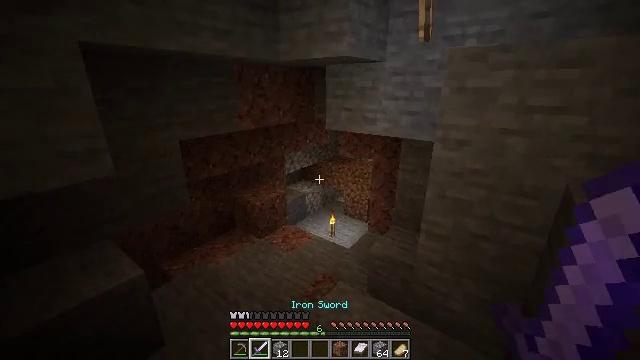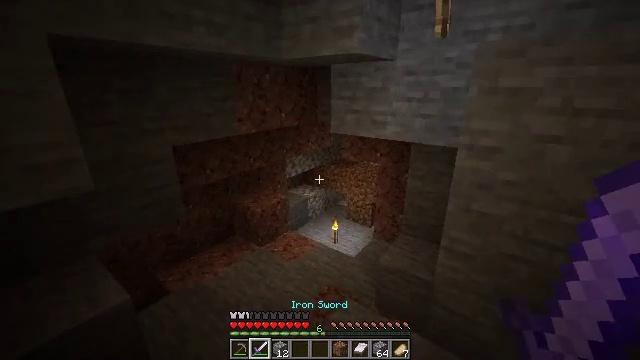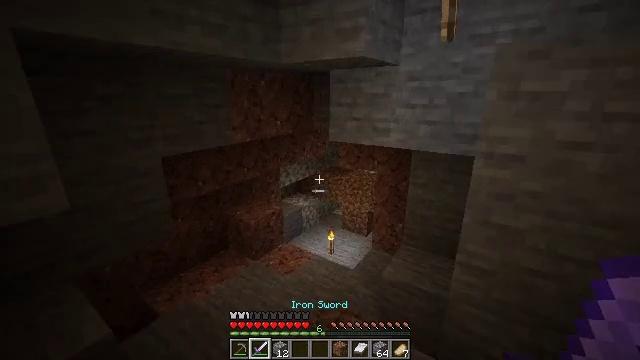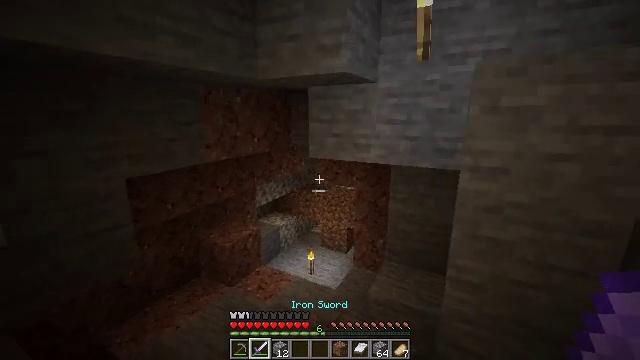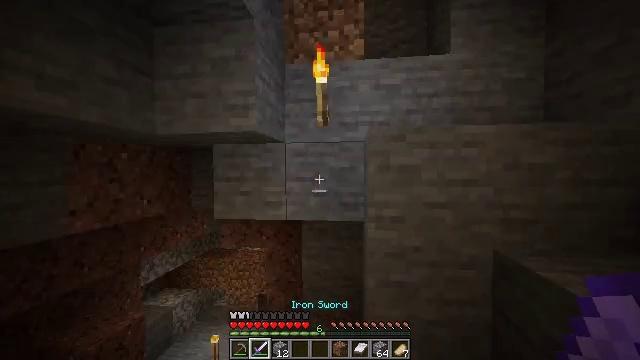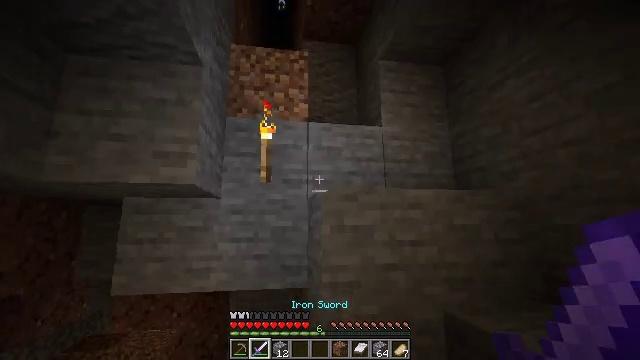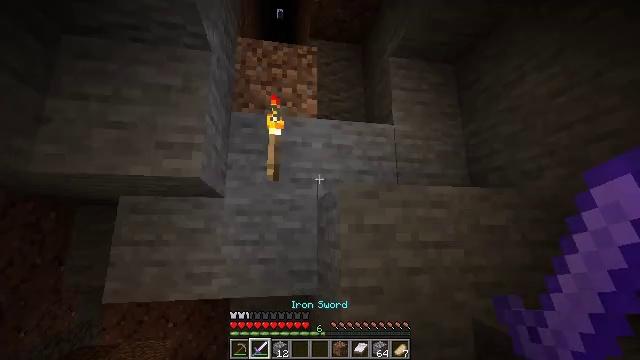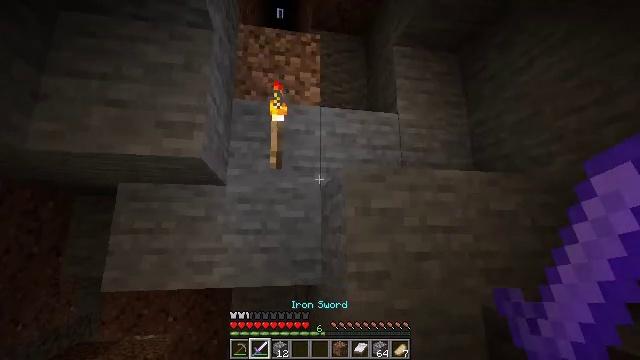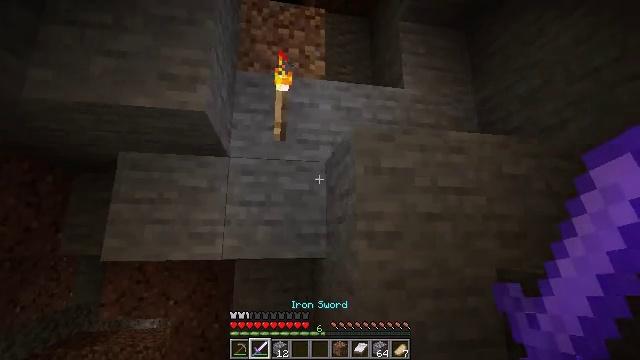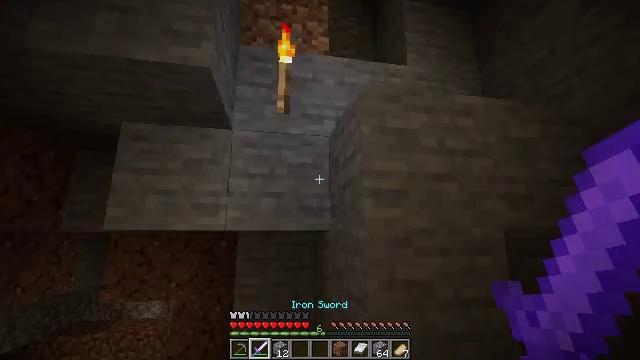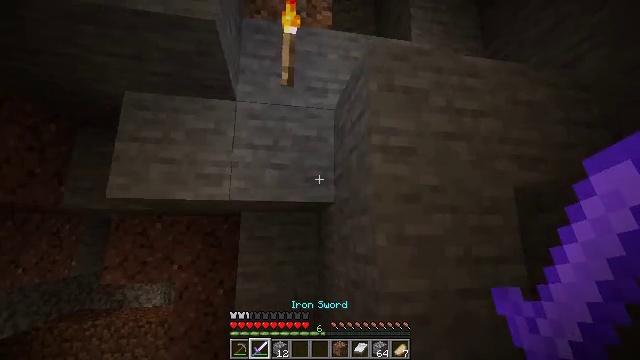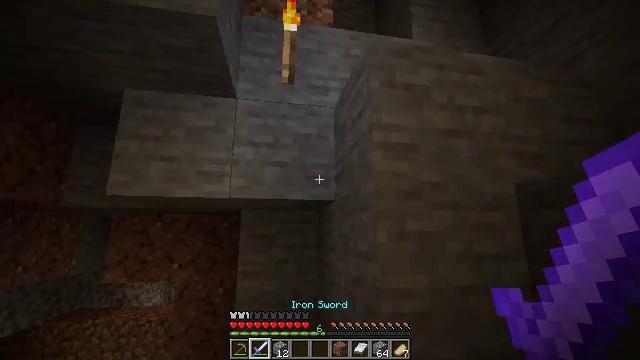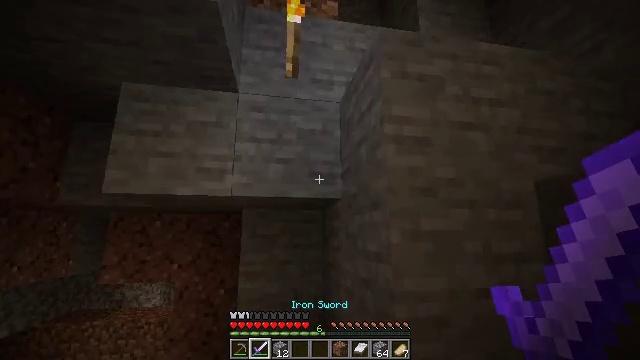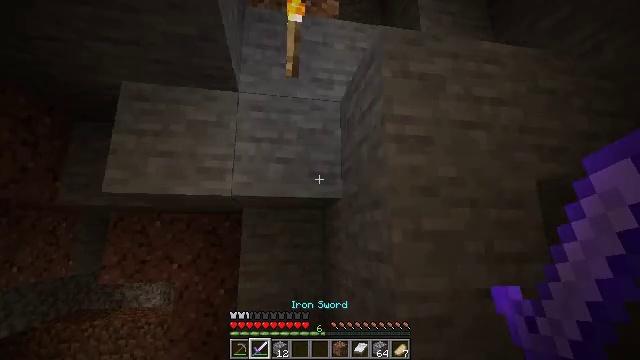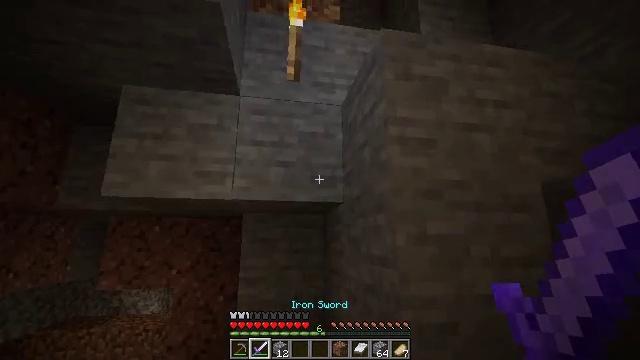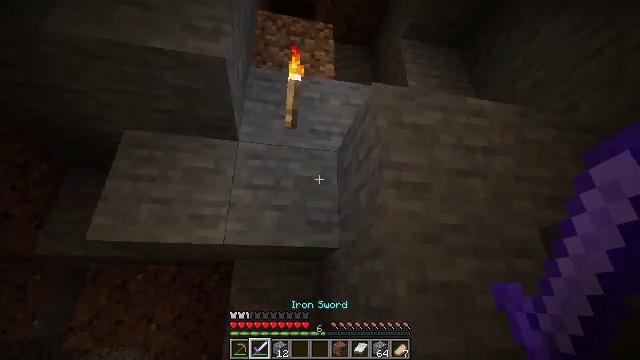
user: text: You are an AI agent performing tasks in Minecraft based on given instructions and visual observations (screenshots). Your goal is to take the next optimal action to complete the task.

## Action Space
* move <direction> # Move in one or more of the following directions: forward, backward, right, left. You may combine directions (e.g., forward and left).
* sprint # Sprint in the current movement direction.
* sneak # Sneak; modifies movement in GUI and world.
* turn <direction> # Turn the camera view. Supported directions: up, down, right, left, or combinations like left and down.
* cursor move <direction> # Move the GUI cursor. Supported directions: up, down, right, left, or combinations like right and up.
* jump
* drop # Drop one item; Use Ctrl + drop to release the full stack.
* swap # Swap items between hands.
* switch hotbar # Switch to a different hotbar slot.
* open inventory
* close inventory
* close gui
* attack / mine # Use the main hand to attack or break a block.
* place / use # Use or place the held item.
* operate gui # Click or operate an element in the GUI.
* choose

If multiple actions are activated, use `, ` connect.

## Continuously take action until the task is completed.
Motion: motion action
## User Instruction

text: Remove layers of soul soil.
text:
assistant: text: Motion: move forward and move left
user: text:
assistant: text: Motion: move forward and move left, turn right and up
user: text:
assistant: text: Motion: move forward and move left, turn right and up
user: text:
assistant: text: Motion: move forward and move left, turn right and up
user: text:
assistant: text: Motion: move forward and move left, turn right and up
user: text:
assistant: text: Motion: move forward, turn up
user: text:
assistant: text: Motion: move forward
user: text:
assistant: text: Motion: no_op
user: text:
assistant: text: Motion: no_op
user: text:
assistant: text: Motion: no_op
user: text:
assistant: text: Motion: no_op
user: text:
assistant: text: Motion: no_op
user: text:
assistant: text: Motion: no_op
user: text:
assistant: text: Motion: turn up
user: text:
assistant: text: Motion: turn right and up
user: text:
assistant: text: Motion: turn left and up
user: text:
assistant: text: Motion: turn left and up
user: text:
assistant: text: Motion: turn up
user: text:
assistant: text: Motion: no_op
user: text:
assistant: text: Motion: no_op
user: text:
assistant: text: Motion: move back
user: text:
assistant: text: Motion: move back, turn down, jump
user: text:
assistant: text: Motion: move back, turn left and down, jump
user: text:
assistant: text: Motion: move back, turn down, jump
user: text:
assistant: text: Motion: move back, jump
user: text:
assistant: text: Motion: move back
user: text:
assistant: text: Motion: move back
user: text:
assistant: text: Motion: move back
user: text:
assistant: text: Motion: move back
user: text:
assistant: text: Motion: no_op